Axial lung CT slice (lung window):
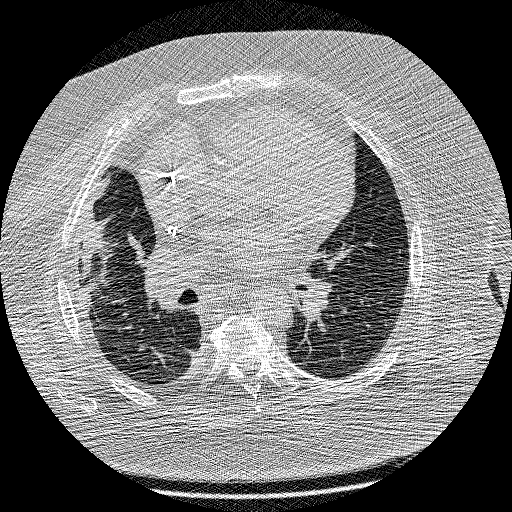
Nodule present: no